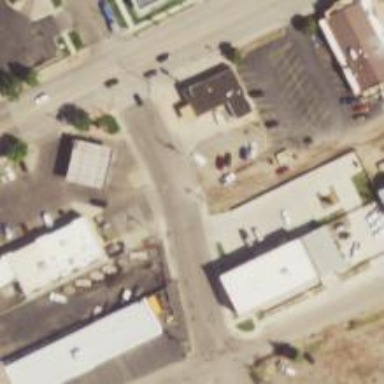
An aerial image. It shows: Alleyway designated as service road.